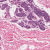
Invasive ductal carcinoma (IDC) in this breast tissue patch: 0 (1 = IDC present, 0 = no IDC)